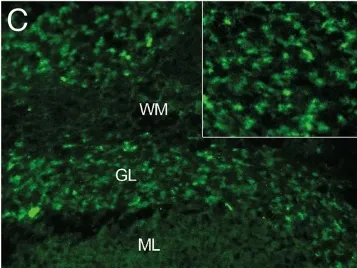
Immunoreactivity of CSF. Cerebellum. CSF reactivity is restricted to a subset of granule cells (GL) in the cerebellum. Insert).
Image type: pathology (immunostaining)